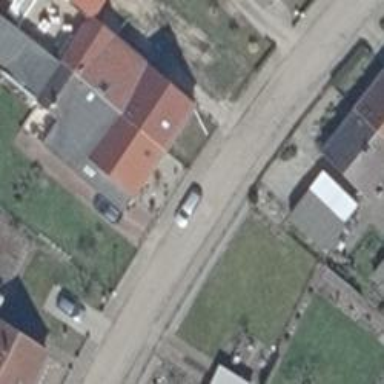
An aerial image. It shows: Residential road with compacted surface.